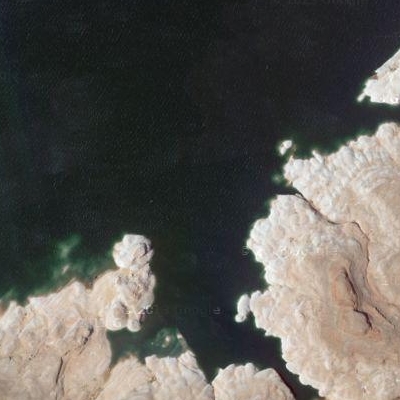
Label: dRiverLake